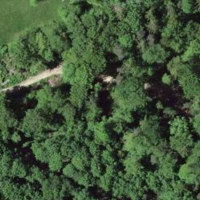
EUNIS habitat code: 41
Species observed at this site:
Allium ursinum
Lamium galeobdolon